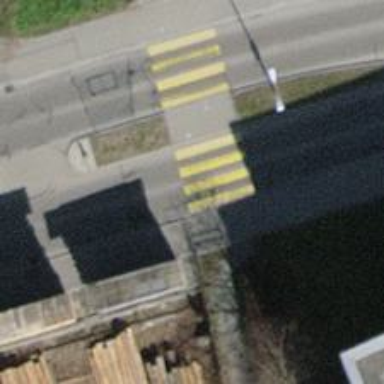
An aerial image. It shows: Uncontrolled crossing with pedestrian island.